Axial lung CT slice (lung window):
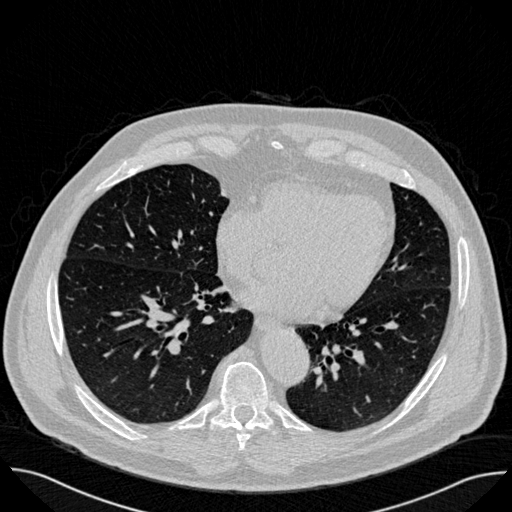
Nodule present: no